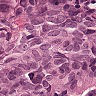
Metastatic tissue present: yes